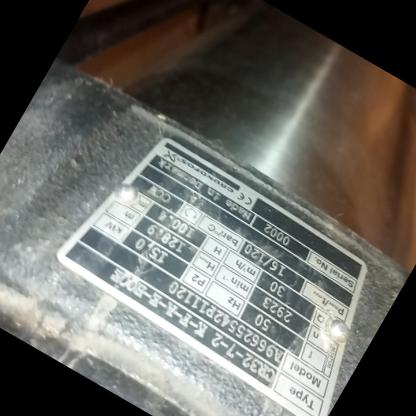
Klasa: tabliczka-znamionowa